Question: I have a problem with my chart using achartengine. I set data for dataset from my sqlite db, I can show it successfully on the chart but the bar width is to narrow. Here are my 'GenerateEngine' class to generate bar from sqlite db.
'''
public class GenerateChart {
private ExpensesDataSource datasource;
private SpinnerValues spinnerValues = new SpinnerValues();
private SimpleDateFormat monthFormat, yearFormat;
String month, year;
List<String> values;
XYSeries series;
public XYMultipleSeriesDataset getExpensesBarDataset(Context context) {
datasource = new ExpensesDataSource(context);
monthFormat = new SimpleDateFormat("MM");
month = monthFormat.format(new Date());
yearFormat = new SimpleDateFormat("yyyy");
year = yearFormat.format(new Date());
datasource.openToRead();
values = datasource.GetTotalEachCategory(month, year);
datasource.close();
XYMultipleSeriesDataset dataset = new XYMultipleSeriesDataset();
XYSeries series;
for(int i = 0; i < spinnerValues.categoryText.length; i++) {
series = new XYSeries(spinnerValues.categoryText[i]);
series.add(i, Double.parseDouble(values.get(i)));
dataset.addSeries(series);
}
return dataset;
}
public XYMultipleSeriesRenderer getExpensesBarRenderer() {
XYMultipleSeriesRenderer renderer = new XYMultipleSeriesRenderer();
renderer.setAxisTitleTextSize(16);
renderer.setChartTitleTextSize(20);
renderer.setLabelsTextSize(15);
renderer.setLegendTextSize(15);
renderer.setMargins(new int[] { 30, 40, 15, 0 });
XYSeriesRenderer r;
for(int i = 0; i < spinnerValues.categoryColor.length; i++) {
r = new XYSeriesRenderer();
r.setColor(Color.parseColor(spinnerValues.categoryColor[i]));
r.setLineWidth(20);
r.setFillPoints(true);
r.setDisplayChartValues(true);
renderer.addSeriesRenderer(r);
}
return renderer;
}
public void myChartSettings(XYMultipleSeriesRenderer renderer, String month, String year) {
renderer.setChartTitle("Pratinjau Grafik Pengeluaran Bulan " + month + " Tahun " + year);
renderer.setXAxisMin(-10);
renderer.setXAxisMax(10);
renderer.setYAxisMin(0);
renderer.setYAxisMax(500000);
renderer.setYLabelsAlign(Paint.Align.RIGHT);
renderer.setBarSpacing(.1);
renderer.setXTitle("Kategori");
renderer.setYTitle("Total Pengeluaran");
renderer.setShowGrid(true);
renderer.setGridColor(Color.GRAY);
renderer.setZoomButtonsVisible(true);
renderer.setXLabels(0); // sets the number of integer labels to appear
}}
'''
Here is what I got from my class.
I want to add the width of the bar so it will proper. I will appreciate any help, thank you.
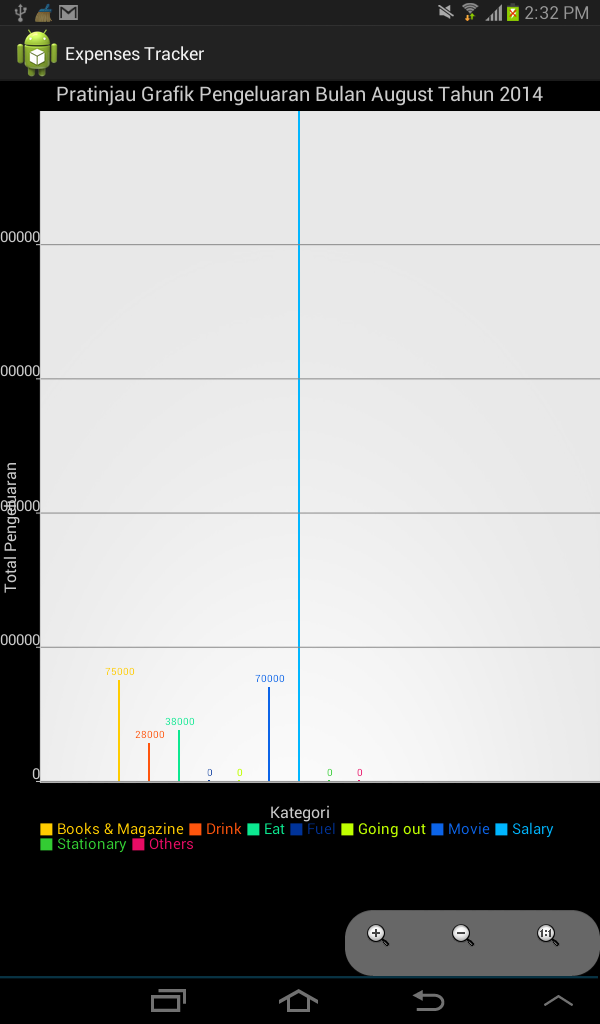
Answer: api is used for
Refer this Api --><URL>
So in ur code u need to change this :
'''
Inside getExpensesBarRenderer() Api
renderer.setBarWidth()
'''